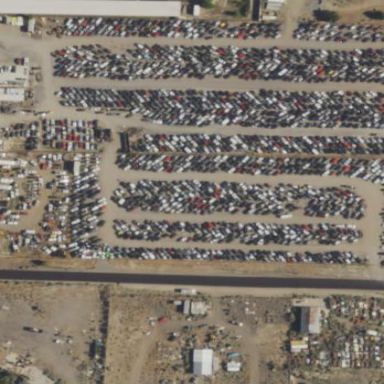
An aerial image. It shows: Scrap yard located in industrial area.